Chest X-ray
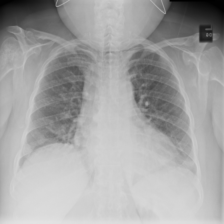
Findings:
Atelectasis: negative
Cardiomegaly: negative
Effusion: negative
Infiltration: negative
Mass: negative
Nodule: negative
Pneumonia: negative
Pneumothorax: negative
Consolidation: negative
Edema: negative
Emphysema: negative
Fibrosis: negative
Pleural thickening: negative
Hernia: negative